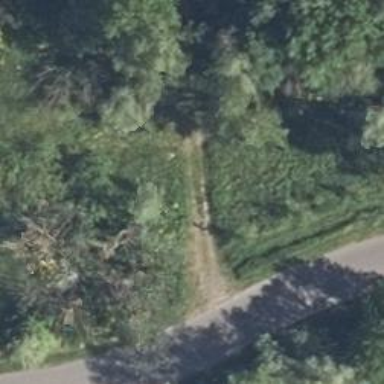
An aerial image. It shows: Emergency access point on the road.